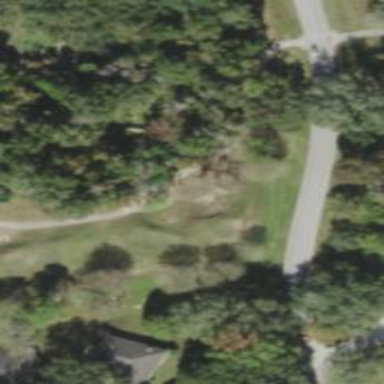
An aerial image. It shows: Service road used as golf cart path.